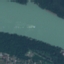
Label: River